Question: Using a <URL> in my Windows Forms application, I want to retrieve the information, whether a horizontal scrollbar is currently being shown.
E.g. I want to create a function/property, let's call it "'HasHorzontalScrollbar'", that either returns 'true' or 'false':

I've tried to use Spy++ to inspect the window and I tried to read the size from the window similar the following, but I'm still unable to get meaningful values:
'''
var height1 = webBrowser1.Document.Window.Size.Height;
var height2 = webBrowser1.Height;
'''
Is there a way to query the 'WebBrowser' whether the horizontal scrollbar is currently visible?
Thanks to the help from <URL>, I was able to develop a solution:
'''
public bool HasHorizontalScrollbar
{
get
{
var width1 = webBrowser.Document.Body.ScrollRectangle.Width;
var width2 = webBrowser.Document.Window.Size.Width;
return width1 > width2;
}
}
'''
This works in my test environment.
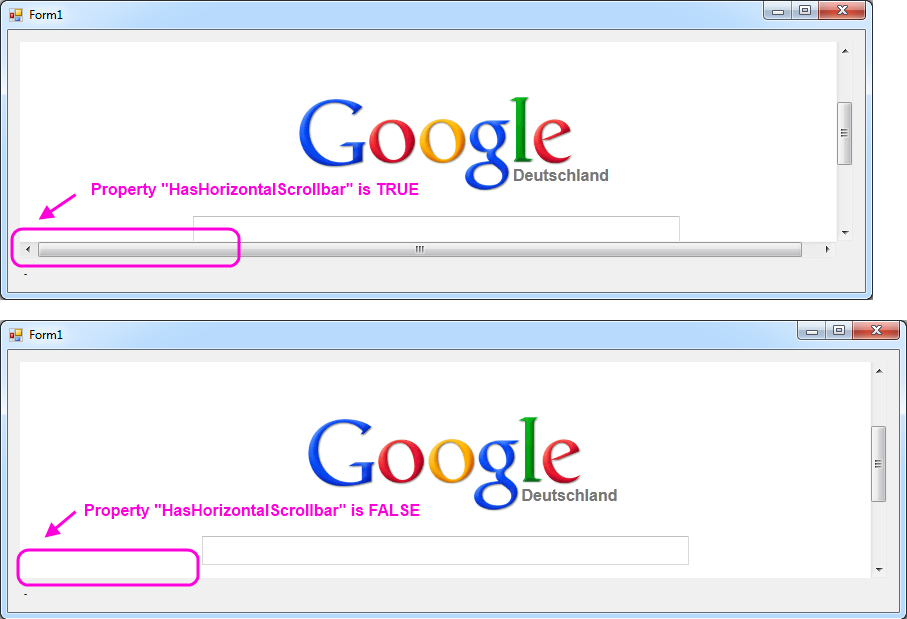
Answer: try
'''
var height = webBrowser1.Document.Body.ScrollRectangle.Height;
'''
see <URL>.